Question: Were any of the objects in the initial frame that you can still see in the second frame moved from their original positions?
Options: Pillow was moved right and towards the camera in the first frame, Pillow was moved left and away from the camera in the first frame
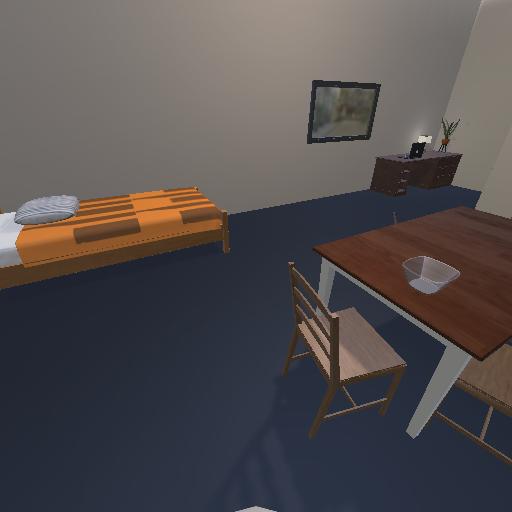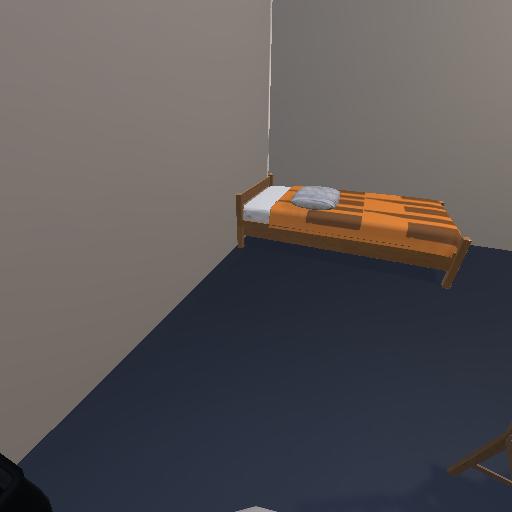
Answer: Pillow was moved right and towards the camera in the first frame